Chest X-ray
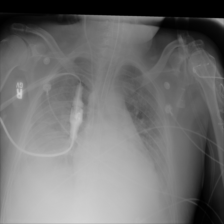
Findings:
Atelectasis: negative
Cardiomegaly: negative
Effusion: negative
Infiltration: positive
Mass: negative
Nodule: negative
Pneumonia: negative
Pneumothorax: negative
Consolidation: negative
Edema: negative
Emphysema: negative
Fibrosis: negative
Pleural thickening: negative
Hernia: negative